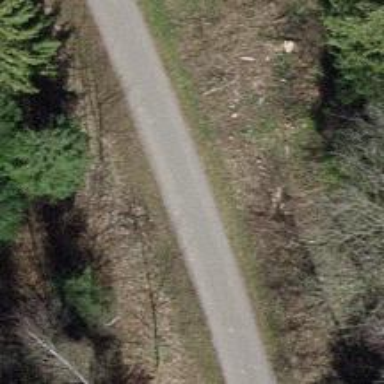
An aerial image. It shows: Abandoned railway alongside grade 1 cycleway.